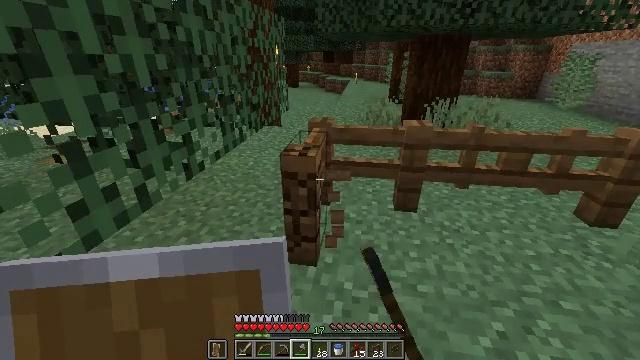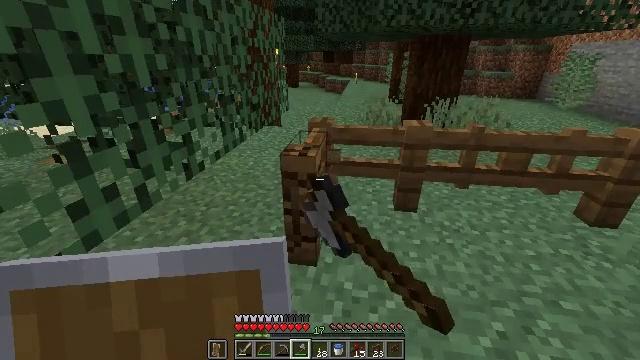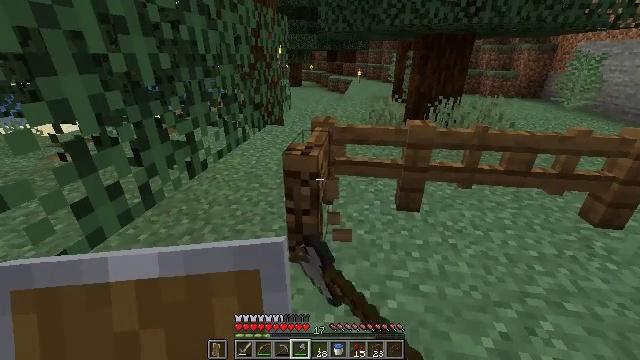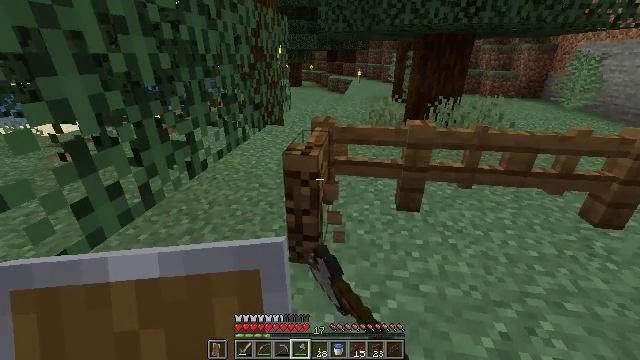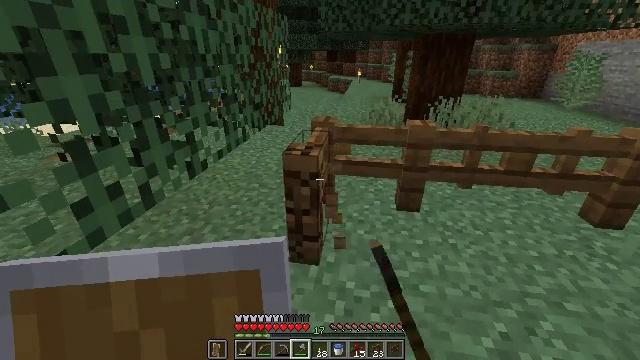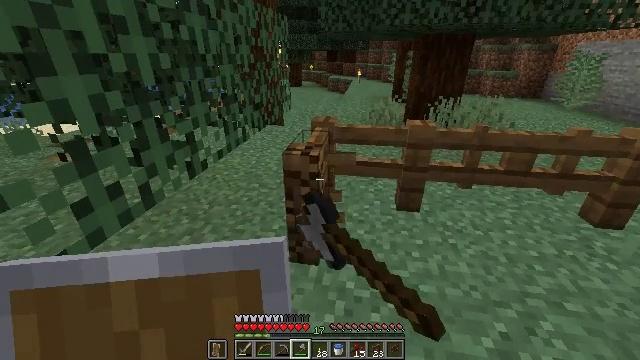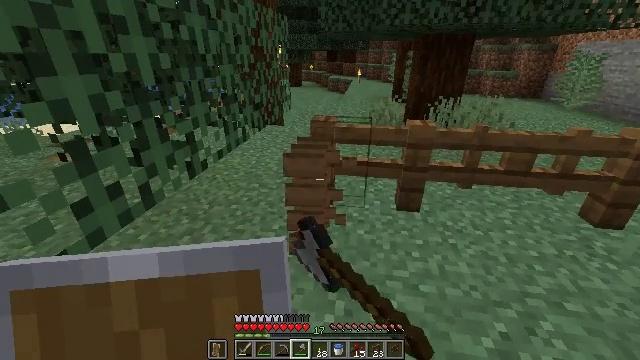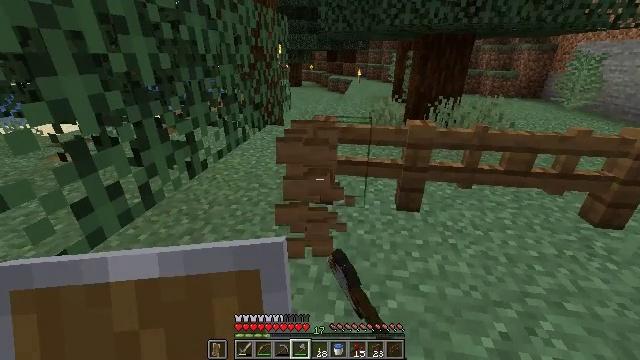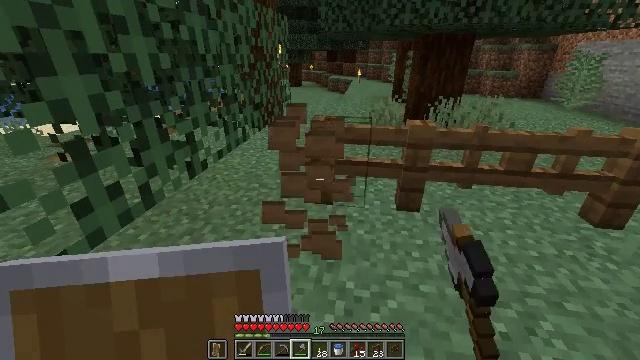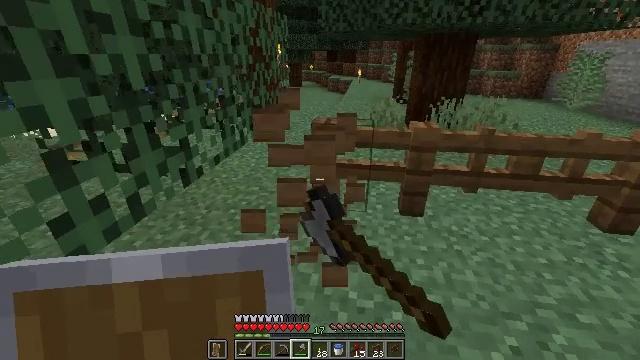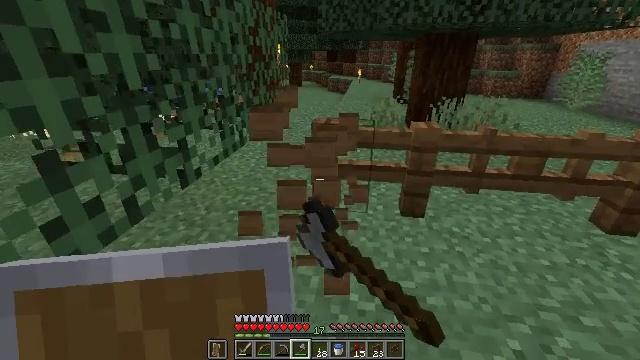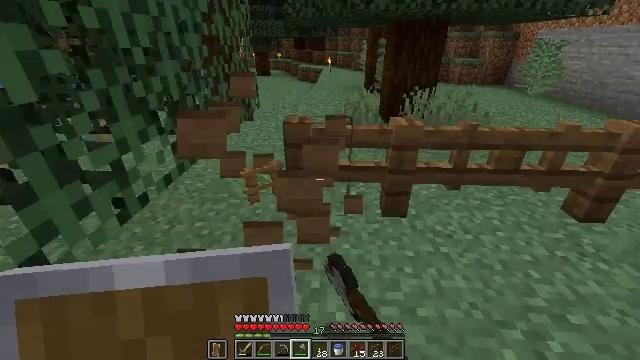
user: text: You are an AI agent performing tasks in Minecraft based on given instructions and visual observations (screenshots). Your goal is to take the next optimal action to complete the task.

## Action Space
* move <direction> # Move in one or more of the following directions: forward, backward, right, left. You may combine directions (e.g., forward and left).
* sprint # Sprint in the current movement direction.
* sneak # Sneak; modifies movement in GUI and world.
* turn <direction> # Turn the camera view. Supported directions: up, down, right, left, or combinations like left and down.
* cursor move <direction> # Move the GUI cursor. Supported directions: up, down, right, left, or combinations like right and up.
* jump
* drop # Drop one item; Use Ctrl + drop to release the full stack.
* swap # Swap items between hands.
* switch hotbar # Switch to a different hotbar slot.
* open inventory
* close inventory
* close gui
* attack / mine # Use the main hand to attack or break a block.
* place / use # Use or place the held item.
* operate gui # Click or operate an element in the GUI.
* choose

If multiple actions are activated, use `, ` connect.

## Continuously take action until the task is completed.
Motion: motion action
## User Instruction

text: Mine the spruce fence.
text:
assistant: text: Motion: attack / mine
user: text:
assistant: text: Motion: attack / mine
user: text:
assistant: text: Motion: attack / mine
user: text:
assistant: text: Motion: attack / mine
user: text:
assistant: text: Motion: attack / mine
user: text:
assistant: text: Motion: attack / mine
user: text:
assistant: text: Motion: attack / mine
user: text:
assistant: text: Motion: attack / mine
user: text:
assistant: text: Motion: move forward, attack / mine
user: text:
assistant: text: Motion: move forward, attack / mine
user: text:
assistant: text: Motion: move forward, turn right and down
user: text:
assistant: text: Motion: turn down